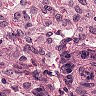
Metastatic tissue present: no